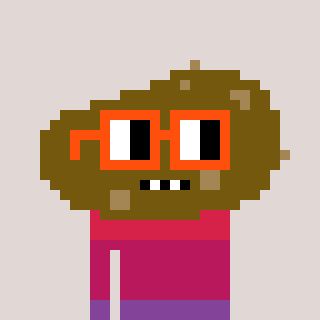
a pixel art character with square orange glasses, a potato-shaped head and a bege-colored body on a warm background